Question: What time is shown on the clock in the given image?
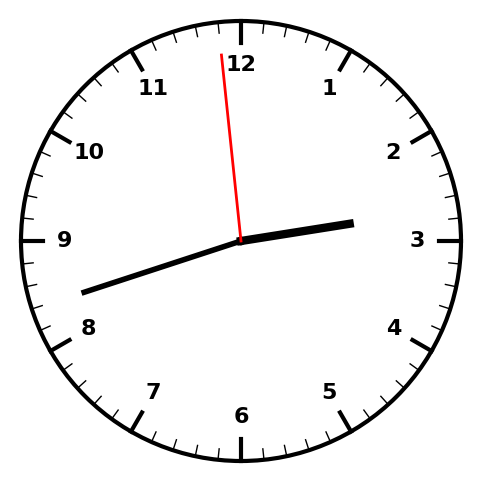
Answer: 02:41:59